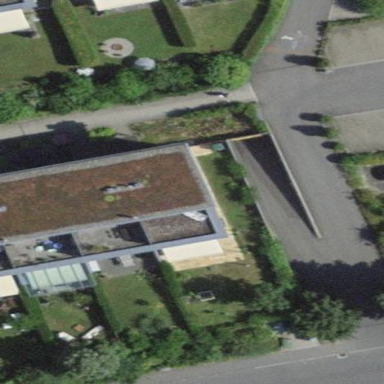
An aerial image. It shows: Terrace building.